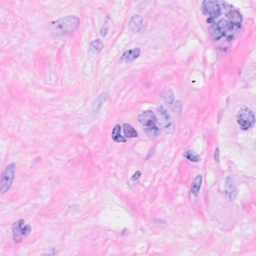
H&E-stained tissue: Breast